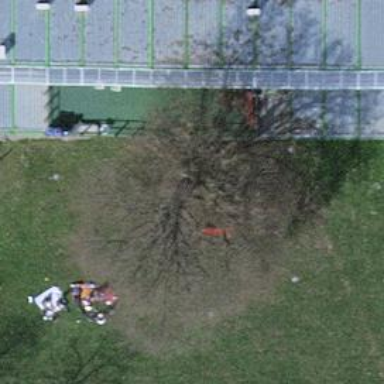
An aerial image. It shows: Urban tree adds touch of nature to the surroundings.